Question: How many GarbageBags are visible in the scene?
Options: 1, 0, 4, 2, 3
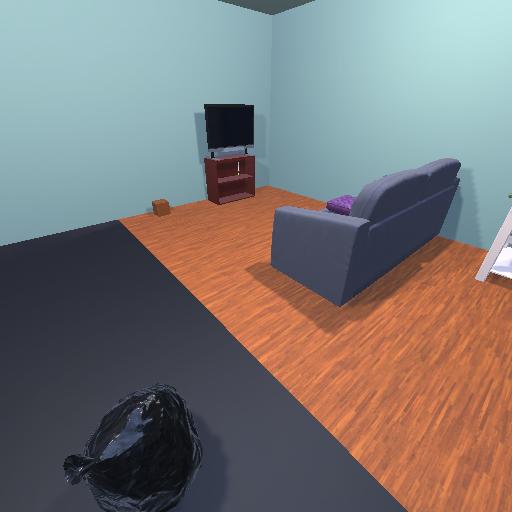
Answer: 1